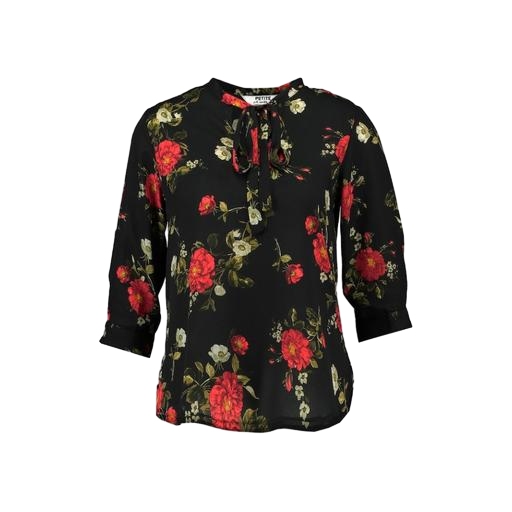
black pussy-bow floral-print blouse, black floral-print top, black floral tie-front top, white background